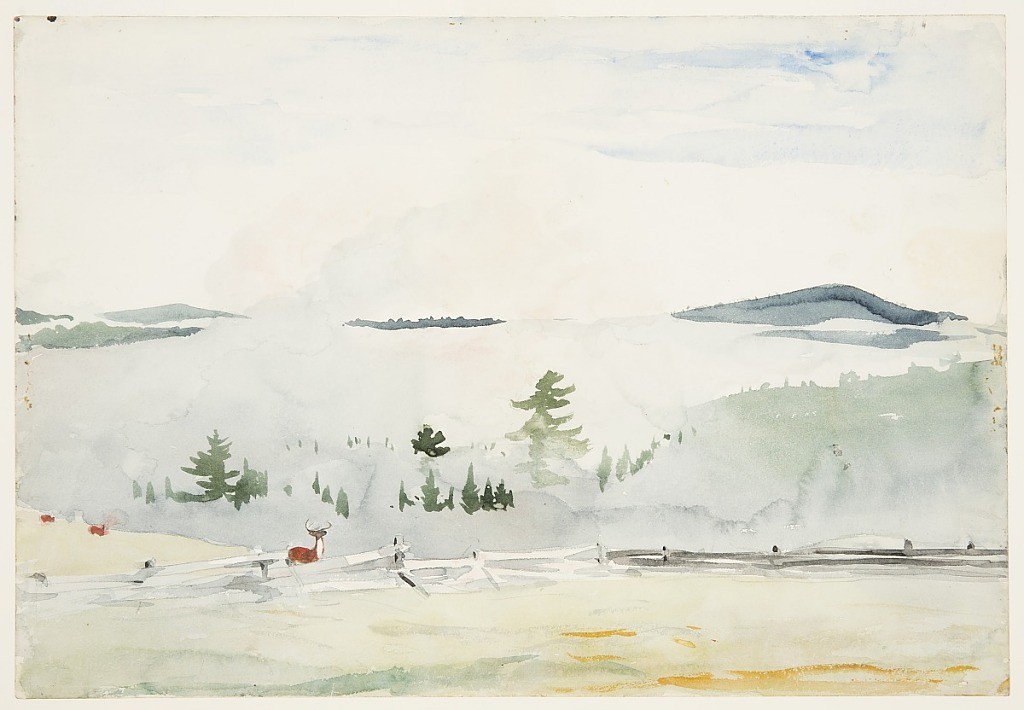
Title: Landscape with Deer in a Morning Haze
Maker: Winslow Homer, American, 1836–1910
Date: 1892
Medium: Brush and watercolor, graphite on wove paper
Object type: Drawing
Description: A hillside landscape with a fence and three deer in the foreground, tree tops and mist in the middleground, and mountains in background.